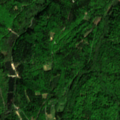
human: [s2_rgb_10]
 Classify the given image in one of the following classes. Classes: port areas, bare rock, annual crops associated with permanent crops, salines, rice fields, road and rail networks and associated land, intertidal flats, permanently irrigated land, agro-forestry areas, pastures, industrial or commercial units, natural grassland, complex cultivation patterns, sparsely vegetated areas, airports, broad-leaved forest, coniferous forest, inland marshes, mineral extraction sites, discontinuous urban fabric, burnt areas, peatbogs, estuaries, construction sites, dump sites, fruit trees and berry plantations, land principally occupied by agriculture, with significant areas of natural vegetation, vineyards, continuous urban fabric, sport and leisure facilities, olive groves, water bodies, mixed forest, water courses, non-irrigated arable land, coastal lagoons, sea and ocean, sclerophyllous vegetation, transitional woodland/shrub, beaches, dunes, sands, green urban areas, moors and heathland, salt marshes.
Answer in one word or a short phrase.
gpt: broad-leaved forest, mixed forest